Фото ниже иллюстрирует пример само-анаморфируемого изображения — красное сердце на зеленом фоне. Отражение красного сердца в коническом зеркале — это зеленое сердце меньшего размера. Чему равен угол при вершине конического зеркала? По фотографии можно проводить измерения. Считайте, что расстояние, с которого была снята фотография, много больше диаметра красного сердца.
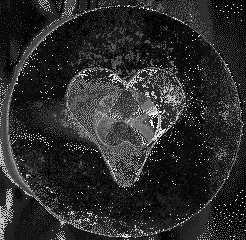
Ответ: $2\theta\approx 1.22~рад = 71^\circ$
Темы:
T, Оптика, Геометрическая оптика, Балтийская, Зеркало